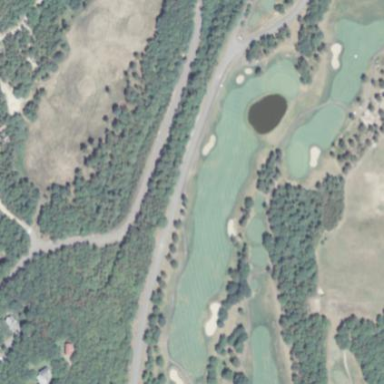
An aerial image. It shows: Grassy area designated as golf fairway.